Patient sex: M
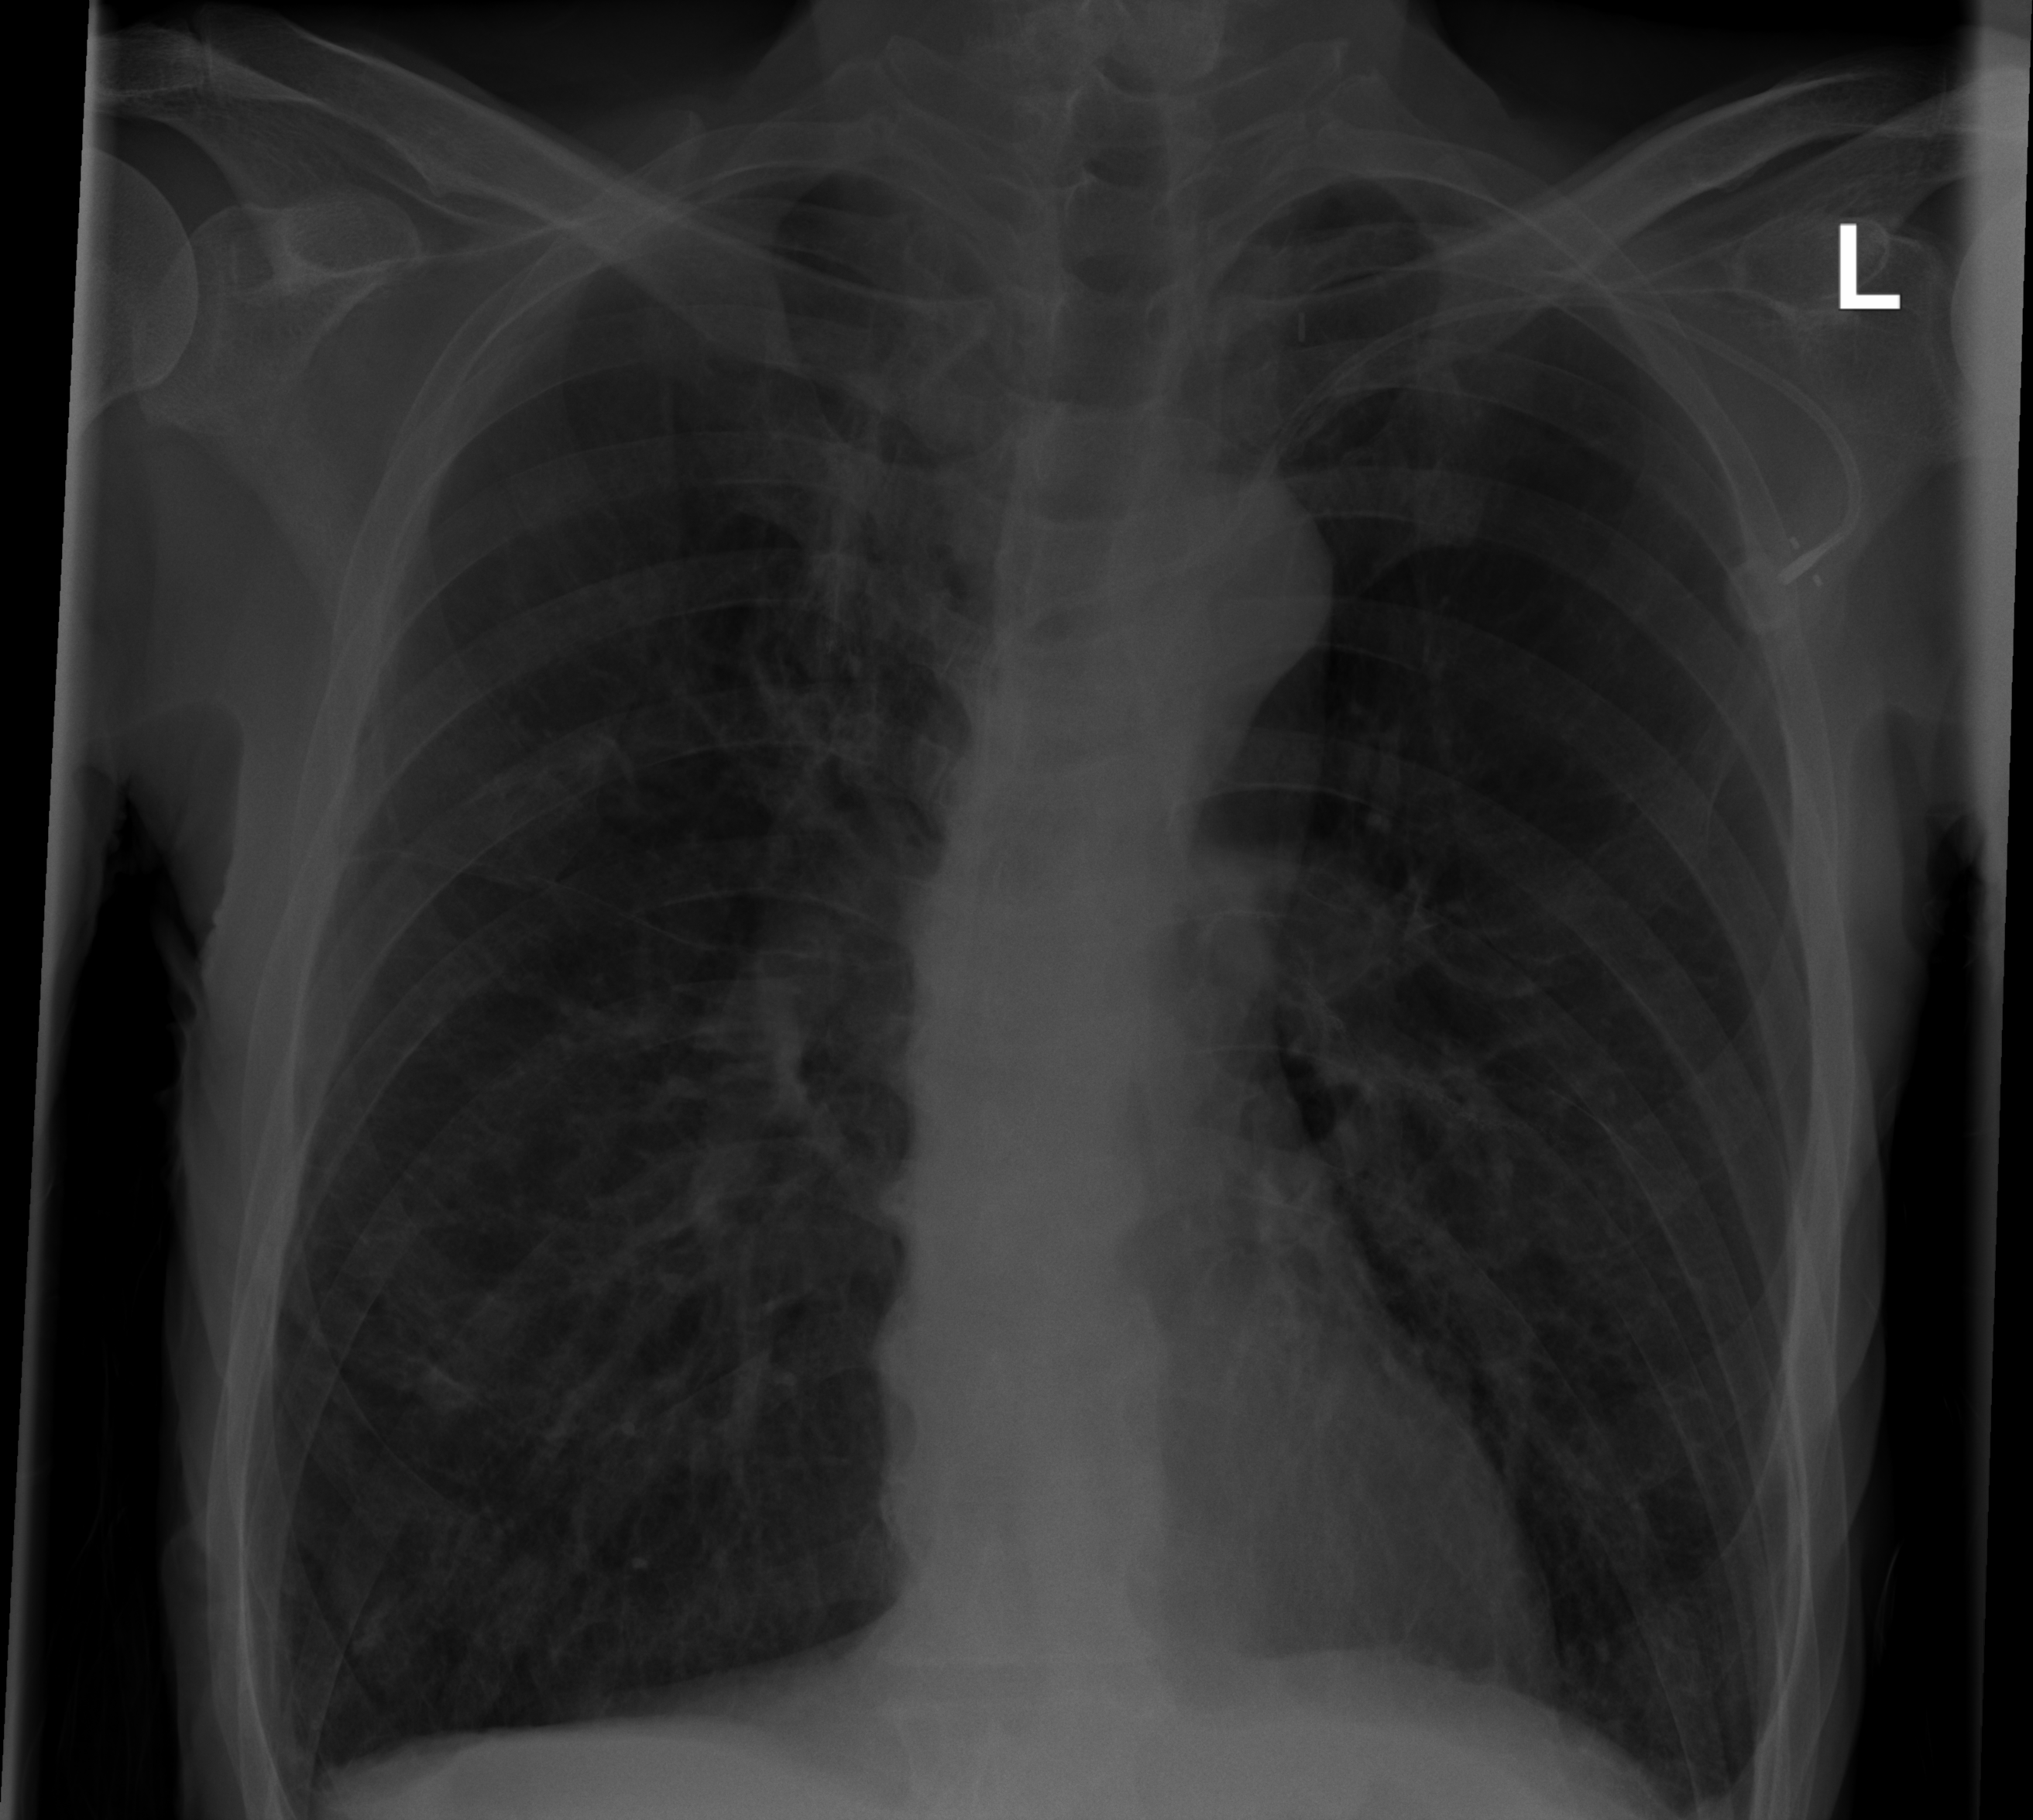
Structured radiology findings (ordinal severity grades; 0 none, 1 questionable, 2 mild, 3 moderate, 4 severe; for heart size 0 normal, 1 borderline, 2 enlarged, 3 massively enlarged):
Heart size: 0
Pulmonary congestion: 0
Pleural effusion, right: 0
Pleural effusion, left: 0
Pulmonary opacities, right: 0
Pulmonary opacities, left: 0
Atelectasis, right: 2
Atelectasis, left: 1